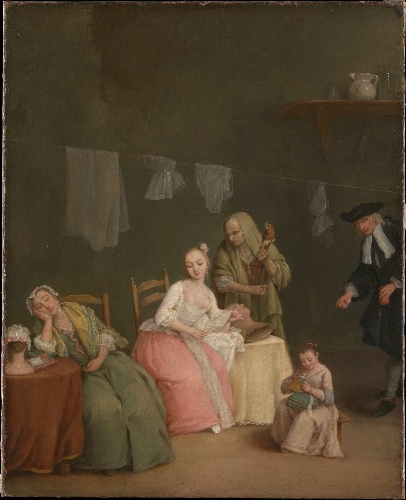
Title: The Letter
Artist: Pietro Longhi (Pietro Falca)
Artist bio: Italian, Venice 1701–1785 Venice
Date: 1746
Object type: Painting
Classification: Paintings
Medium: Oil on canvas
Dimensions: 24 x 19 1/2 in. (61 x 49.5 cm)
Department: European Paintings
Credit line: Frederick C. Hewitt Fund, 1912
Accession year: 1914
Repository: Metropolitan Museum of Art, New York, NY
Tags: Girls|Men|Women|Reading|Interiors|Sleeping|Dolls